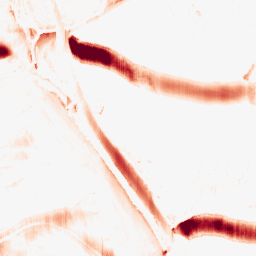
Category: morphological
Decomposition family: morphological_ellipse
Decomposition parameters: operation: opening
width: 30
height: 5
Upsampling method: bicubic
Upsampling parameters: scale: 8
Upsampling scale: 8